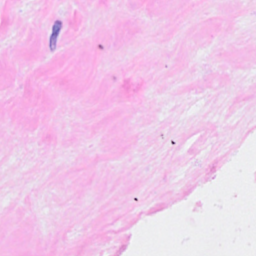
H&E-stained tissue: Breast